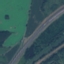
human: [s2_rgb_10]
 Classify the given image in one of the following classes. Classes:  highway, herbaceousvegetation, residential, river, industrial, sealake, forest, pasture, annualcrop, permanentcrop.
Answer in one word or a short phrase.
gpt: Highway